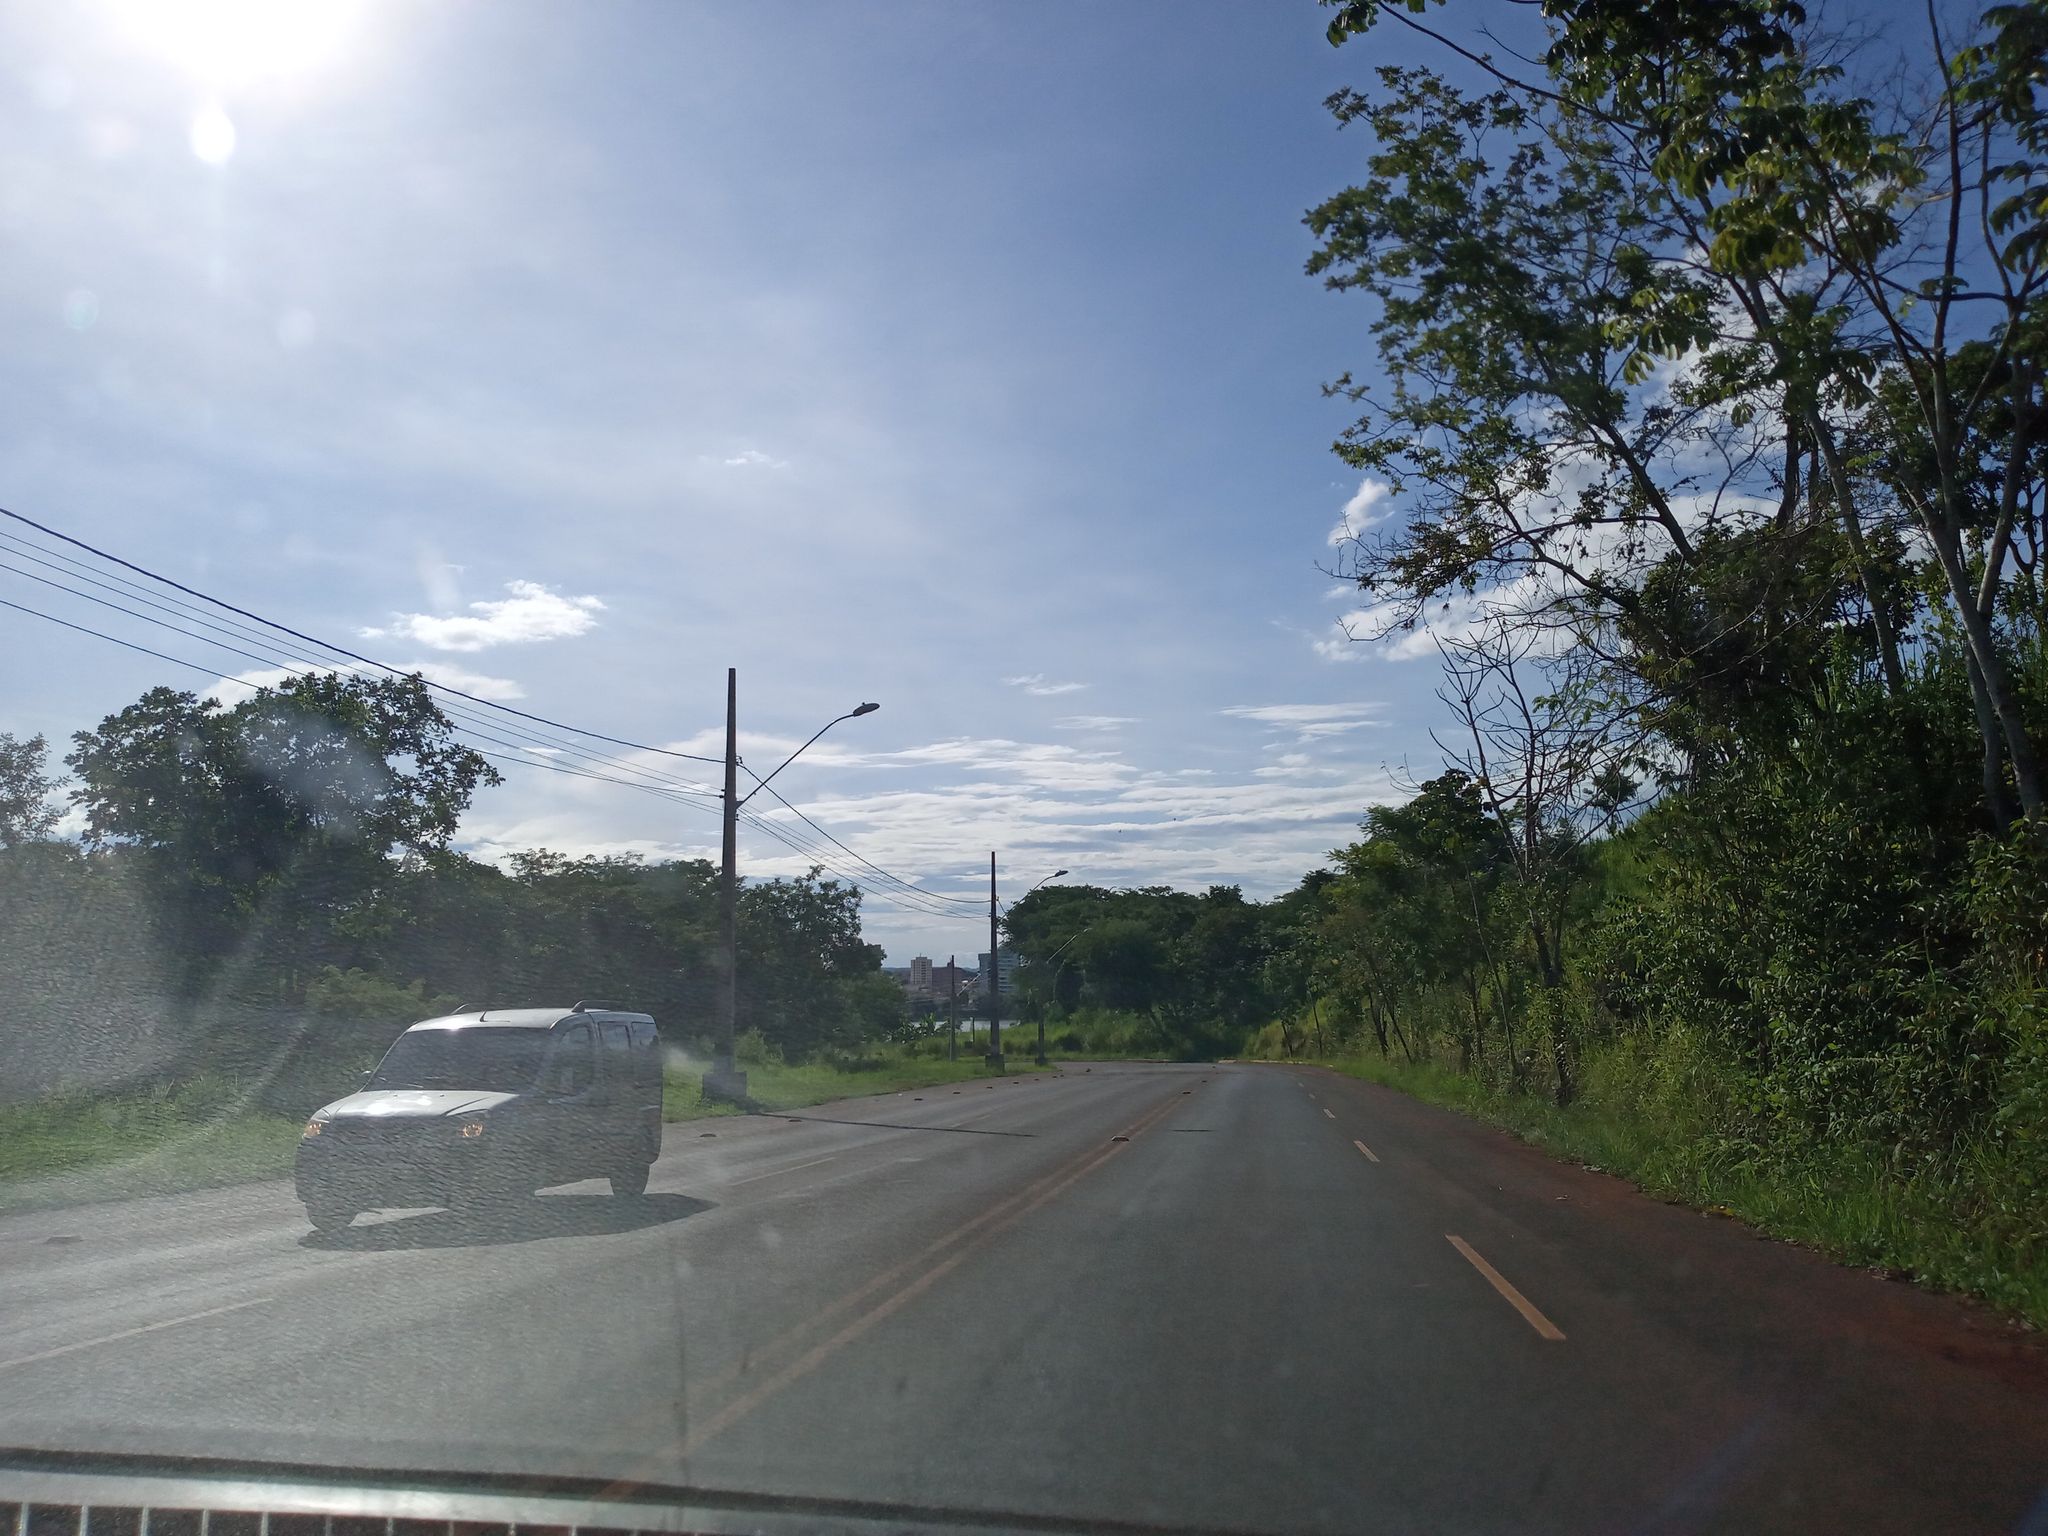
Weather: clear
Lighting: day
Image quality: good
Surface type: driving surface
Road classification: secondary
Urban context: low density rural
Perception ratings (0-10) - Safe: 1.48, Lively: 1.44, Beautiful: 2.87, Boring: 6.11, Depressing: 7.6, Wealthy: 2.89